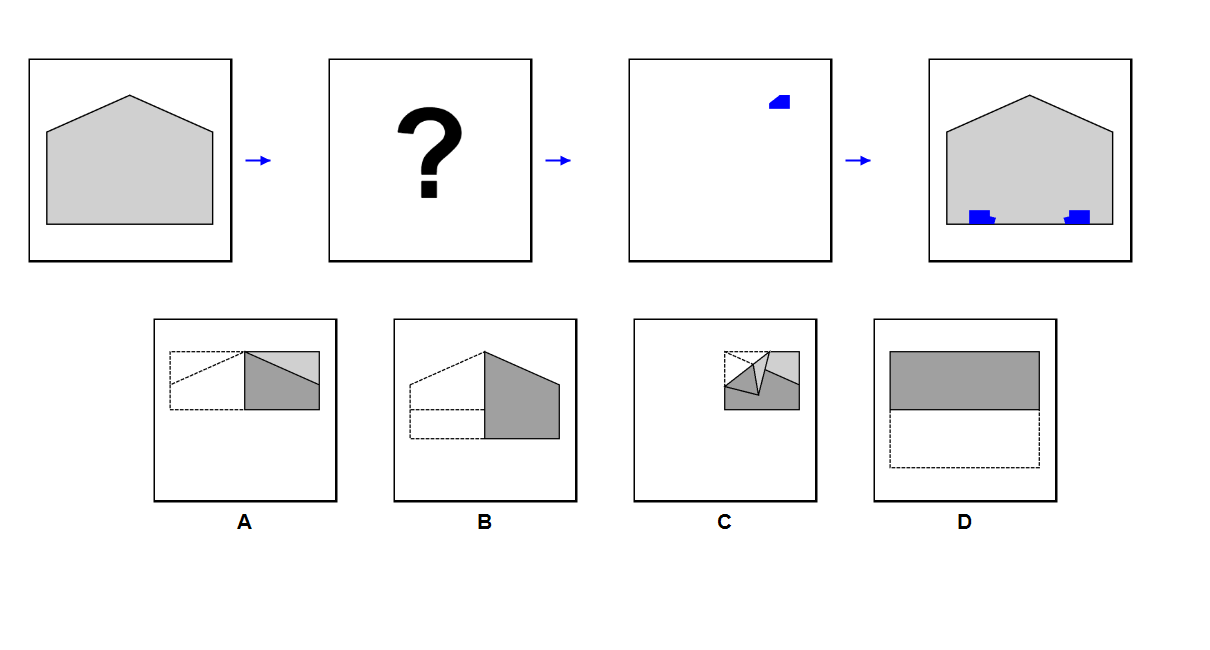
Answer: B